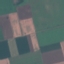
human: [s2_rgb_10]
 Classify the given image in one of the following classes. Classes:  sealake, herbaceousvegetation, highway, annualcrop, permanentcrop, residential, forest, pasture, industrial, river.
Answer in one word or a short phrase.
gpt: AnnualCrop